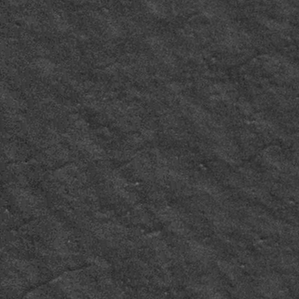
Label: frost